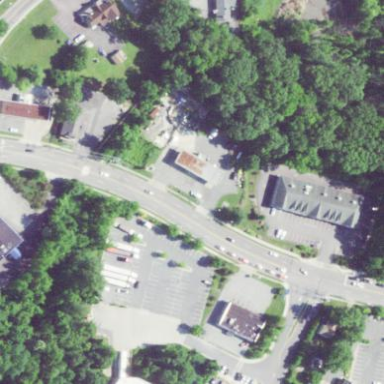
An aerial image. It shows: Retail area.